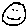
Label: smiley face